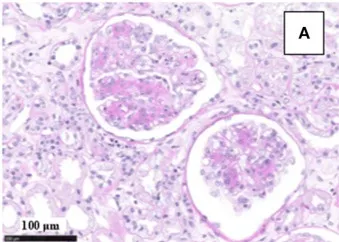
Light microscopy findings in patient #1: first biopsy showed membranoproliferative glomerulonephritis with focal mesangial nodules, and endocapillary mononuclear and polymorphonuclear leukocytes. PAS.
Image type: pathology (pas)